Question: What is city?
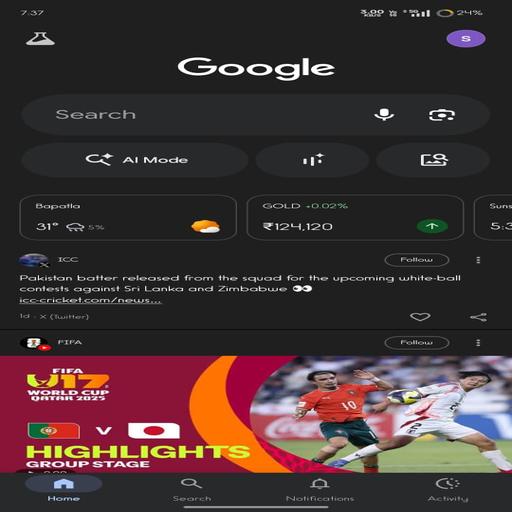
Answer: Bapatla